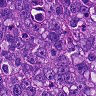
Metastatic tissue present: yes